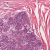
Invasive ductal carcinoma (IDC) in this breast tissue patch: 0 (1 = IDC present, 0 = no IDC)